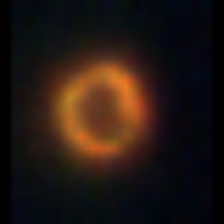
Taxon: Centric
Group: Diatoms